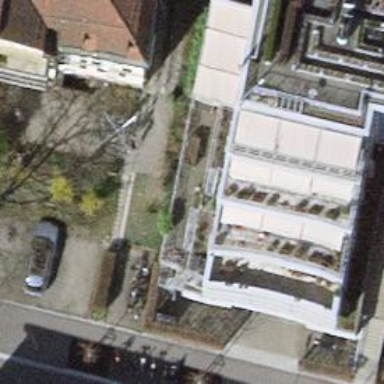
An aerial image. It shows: Balcony as part of building.